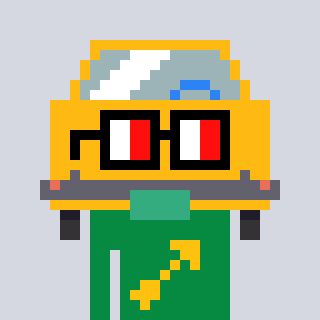
a pixel art character with square glasses with black frames and red eyes, a taxi-shaped head and a green-colored body on a cool background